Question: I have 'select' and 'option' tags in my HTML page.
'''
<select>
<option value="1">1</option>
<option value="2">2</option>
<option value="3">3</option>
<option value="Contrary to popular belief, Lorem Ipsum is not simply random text. It has roots in a piece of classical Latin literature from 45 BC, making it over 2000 years old. Richard McClintock.">Contrary to popular belief, Lorem Ipsum is not simply random text. It has roots in a piece of classical Latin literature from 45 BC, making it over 2000 years old. Richard McClintock.</option>
</select>
'''
My last option has a big text retrieving from database and it is bigger than the select box.
Is it possible to make this '<option>' value or by 'CSS' or 'Javascript' like below ?

I found <URL> but I could not understand.
Somebody marked my question as already answered <URL>. But this link is not working.
I can limit my character count by 'sql query'. But this is not the solution.
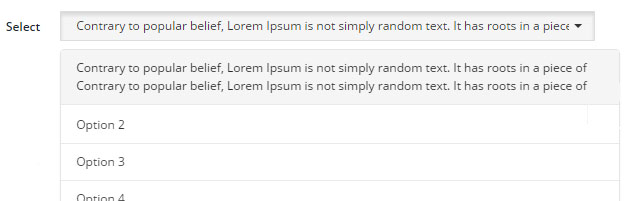
Answer: Please try <URL> this plugin which possibly solve your issue.